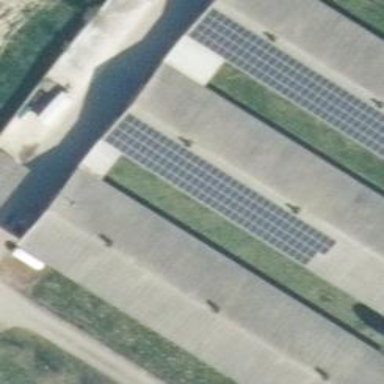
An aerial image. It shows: Solar-powered generator using photovoltaic technology. This small installation generates electricity through solar photovoltaic panels.